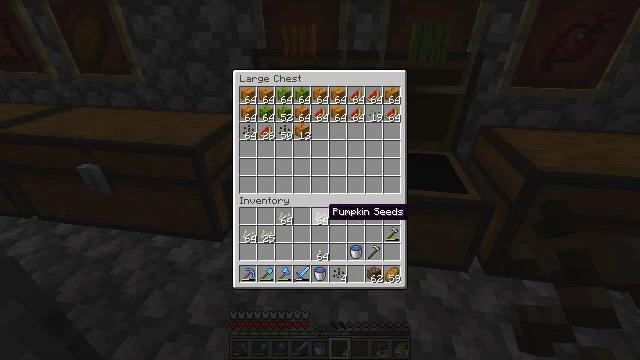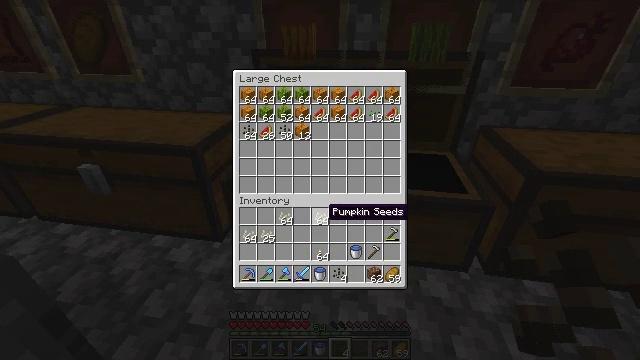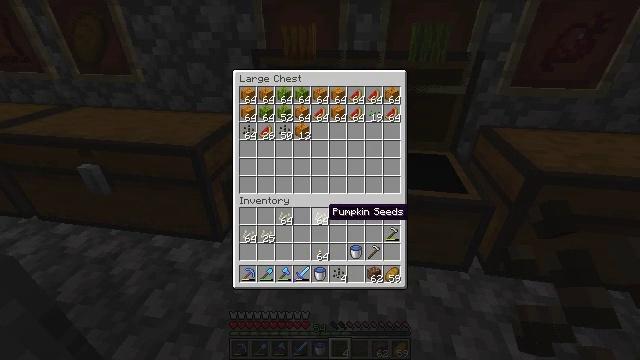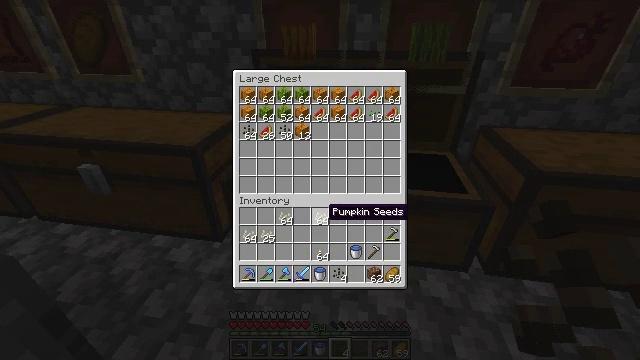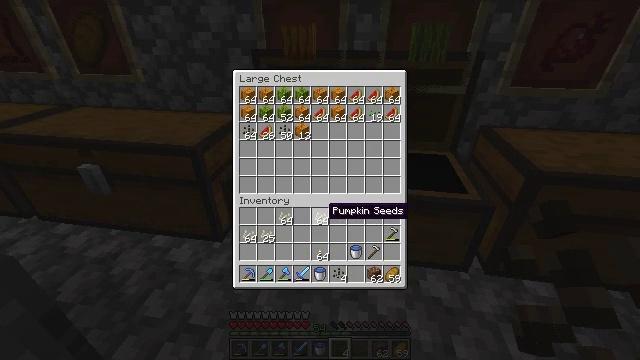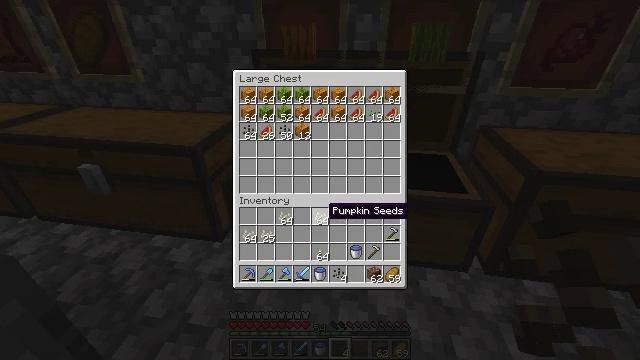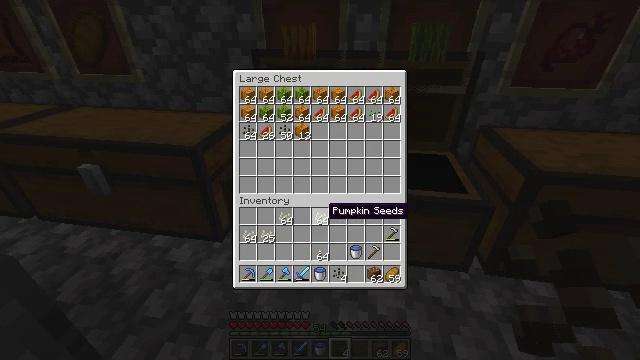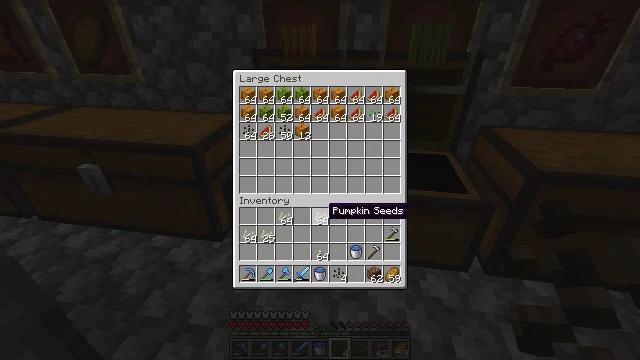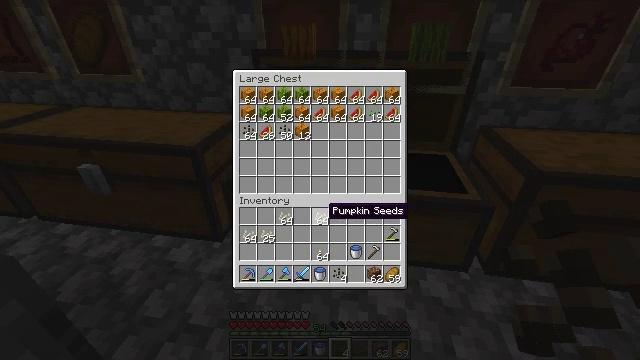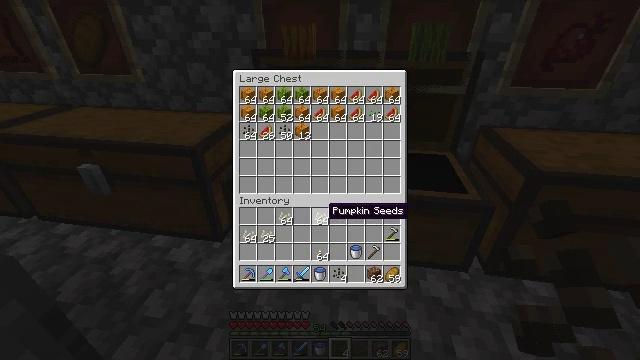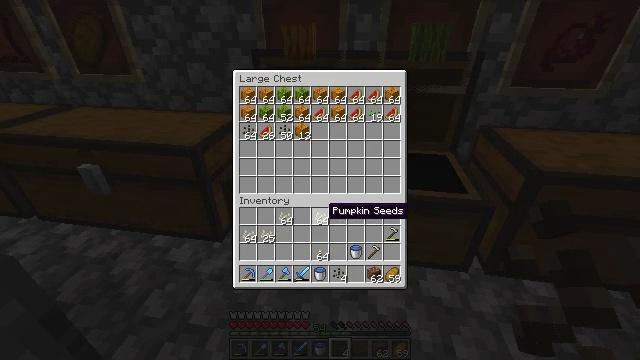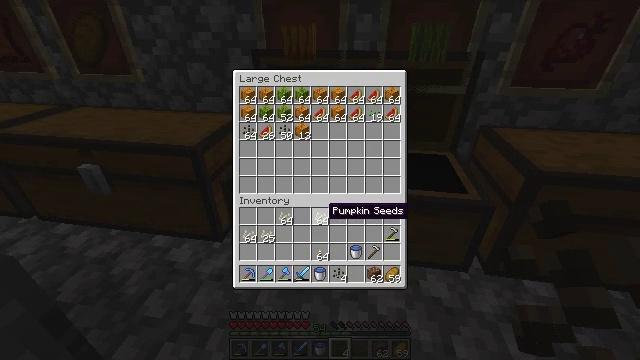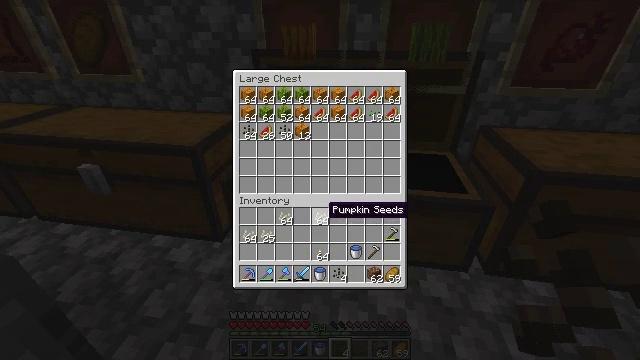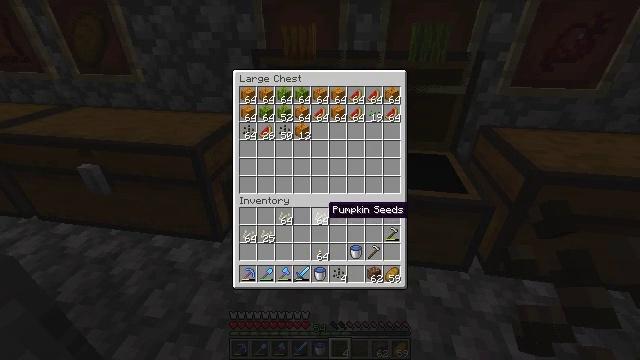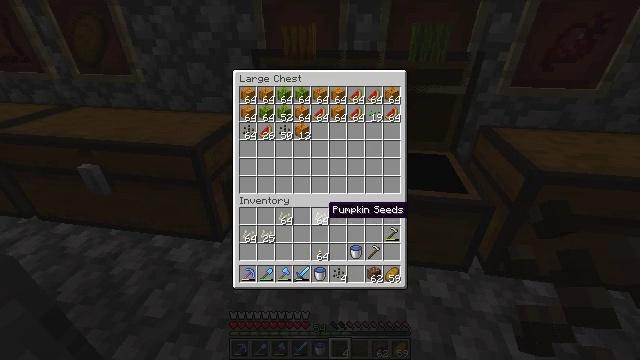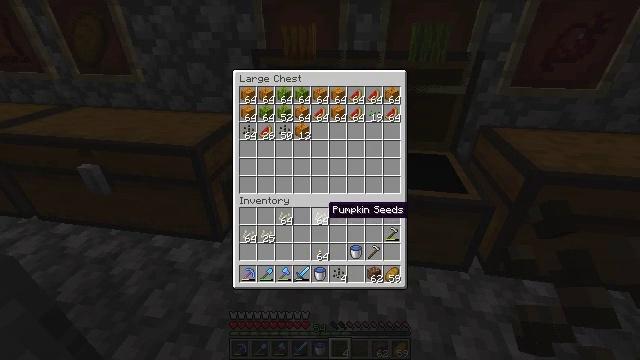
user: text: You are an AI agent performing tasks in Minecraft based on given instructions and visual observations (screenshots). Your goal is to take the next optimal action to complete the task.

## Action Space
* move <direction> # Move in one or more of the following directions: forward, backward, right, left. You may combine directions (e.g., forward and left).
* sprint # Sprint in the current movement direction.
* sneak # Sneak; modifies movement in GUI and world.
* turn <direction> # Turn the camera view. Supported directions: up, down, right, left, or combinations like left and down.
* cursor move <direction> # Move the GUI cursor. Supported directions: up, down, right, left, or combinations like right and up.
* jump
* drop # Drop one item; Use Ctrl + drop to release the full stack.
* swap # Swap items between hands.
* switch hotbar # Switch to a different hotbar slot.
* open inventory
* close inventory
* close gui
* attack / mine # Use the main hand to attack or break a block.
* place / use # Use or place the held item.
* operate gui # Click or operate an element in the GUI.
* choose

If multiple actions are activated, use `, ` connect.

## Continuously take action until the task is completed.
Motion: motion action
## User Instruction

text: Destroy the melon stem in the farm.
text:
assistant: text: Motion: no_op
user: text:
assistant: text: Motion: no_op
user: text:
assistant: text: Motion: no_op
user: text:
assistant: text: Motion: no_op
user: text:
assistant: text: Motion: no_op
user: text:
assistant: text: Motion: no_op
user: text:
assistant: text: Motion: no_op
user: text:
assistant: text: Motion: no_op
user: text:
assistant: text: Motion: no_op
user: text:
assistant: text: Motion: no_op
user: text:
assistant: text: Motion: no_op
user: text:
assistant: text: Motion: no_op
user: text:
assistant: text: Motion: no_op
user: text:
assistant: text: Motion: no_op
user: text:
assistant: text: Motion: no_op
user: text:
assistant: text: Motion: no_op
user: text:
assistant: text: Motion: no_op
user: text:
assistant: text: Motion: no_op
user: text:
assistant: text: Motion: no_op
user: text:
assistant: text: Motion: no_op
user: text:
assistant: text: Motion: no_op
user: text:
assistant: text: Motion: no_op
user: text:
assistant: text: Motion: no_op
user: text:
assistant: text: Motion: no_op
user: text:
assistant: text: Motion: no_op
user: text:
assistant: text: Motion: no_op
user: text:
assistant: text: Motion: no_op
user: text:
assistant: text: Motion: no_op
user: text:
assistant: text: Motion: no_op
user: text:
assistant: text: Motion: operate gui